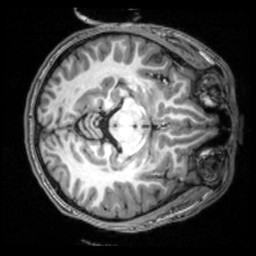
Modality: T1w
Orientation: axial
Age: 21
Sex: male
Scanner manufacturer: siemens
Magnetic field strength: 3 T
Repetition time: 2.53 s
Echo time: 0.00339 s